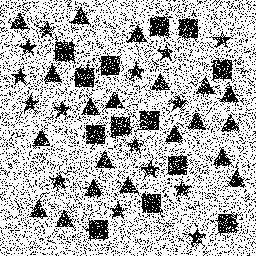
Squares: 13
Triangles: 20
Stars: 15
Total shapes: 48